Interaction volume radius: 10 \u00c5
Interaction volume height: 20 \u00c5
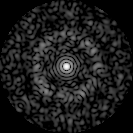
Disorder parameter: 0.858